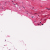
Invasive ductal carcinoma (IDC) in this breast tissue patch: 0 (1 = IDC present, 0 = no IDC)